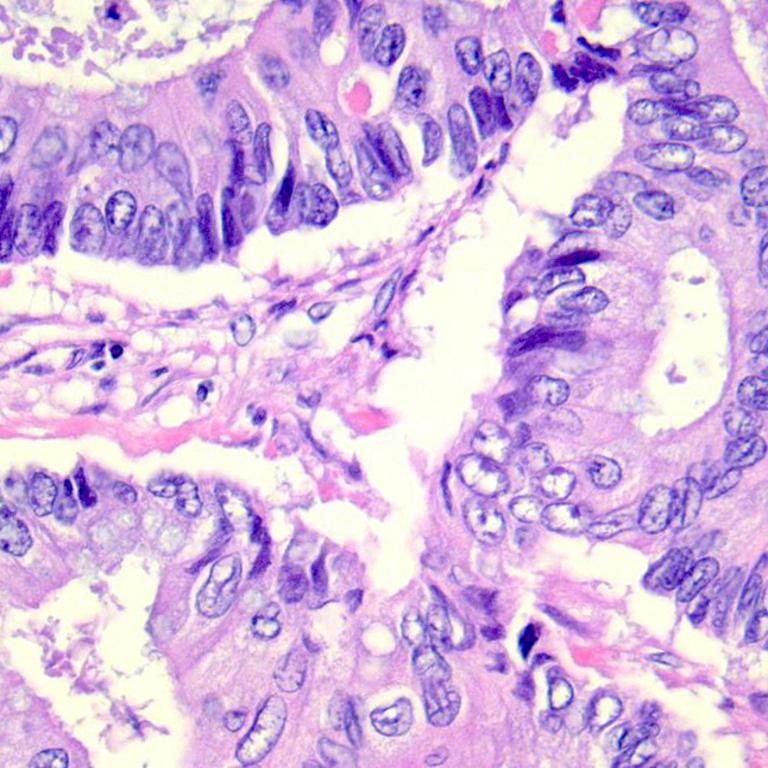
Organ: colon
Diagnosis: adenocarcinomas